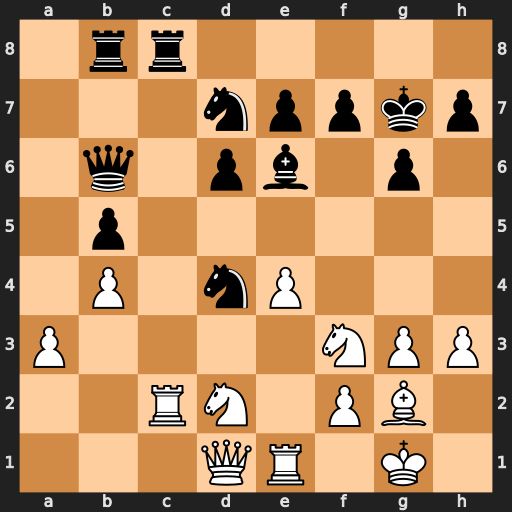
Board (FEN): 1rr5/3nppkp/1q1pb1p1/1p6/1P1nP3/P4NPP/2RN1PB1/3QR1K1
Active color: w
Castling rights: -
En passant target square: -
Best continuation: Qa1 Rxc2 Nxd4 Qxd4 Qxd4+